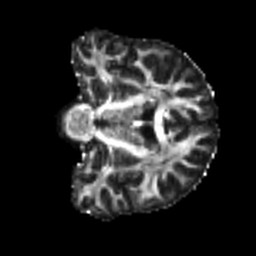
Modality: FA
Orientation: coronal
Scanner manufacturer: siemens
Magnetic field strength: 3 T
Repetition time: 4 s
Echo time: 0.0594 s